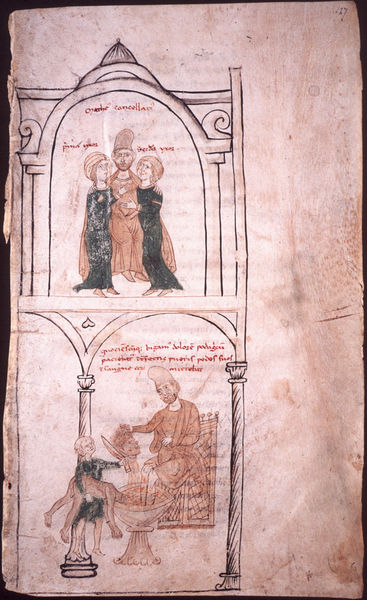
Titel: Liber ad honorem Augusti sive de rebus Siculis/ Buch zu Ehren des Kaisers Augustus oder über die Angelegenheiten Siziliens
Künstler: Pietro da Eboli
Institution: Bern, Burgbibliothek
Schlagwörter: gott, kopf, mann, wasser, frauen, kirchturm, menschen, fenster, szene, säule, säulen, zeichnung, dach, haus, beige, geköpft, herodes, hinrichtung, johannes, köpfen, mensch, herr, kirche, kind, liebe, papier, bogen, buch, becken, seite, illustration, buchseite, pergament, dolch, herz, tempel, märtyrer, taufe, papyrus, buchmalerei, codex, schwet, liebeszene, handshrift, hbuch, getauft